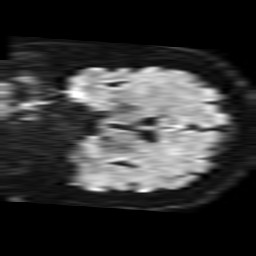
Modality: TRACE
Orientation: coronal
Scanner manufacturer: philips
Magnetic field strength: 1.5 T
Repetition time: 3.639 s
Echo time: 0.07194 s